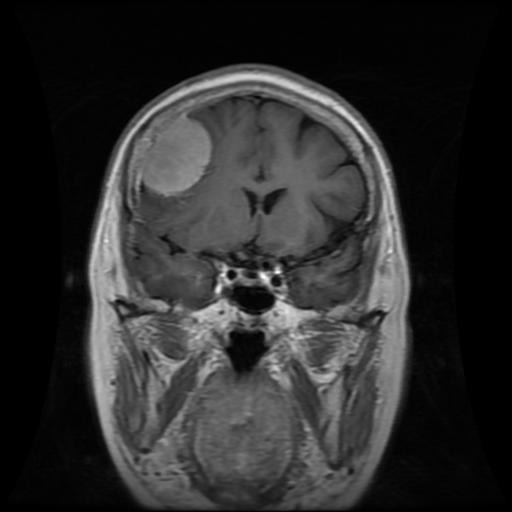
Label: meningioma